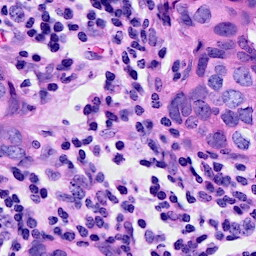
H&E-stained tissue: Breast